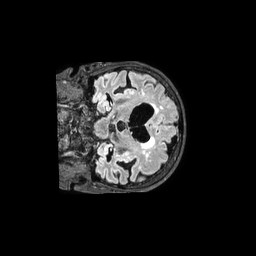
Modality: FLAIR
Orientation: coronal
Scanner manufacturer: philips
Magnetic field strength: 3 T
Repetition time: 4.8 s
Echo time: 0.34 s